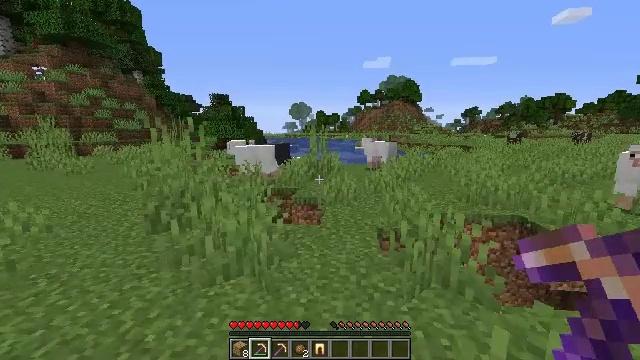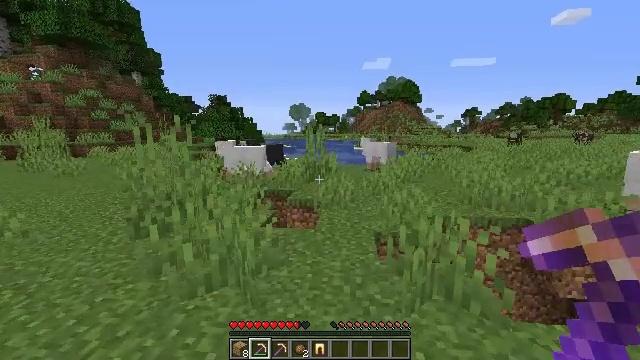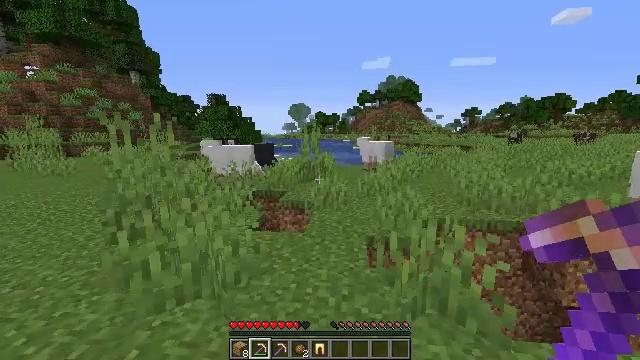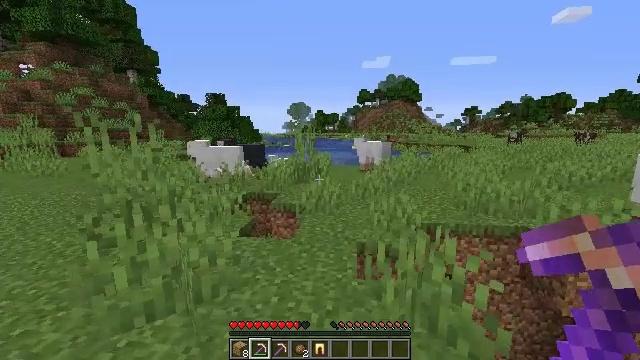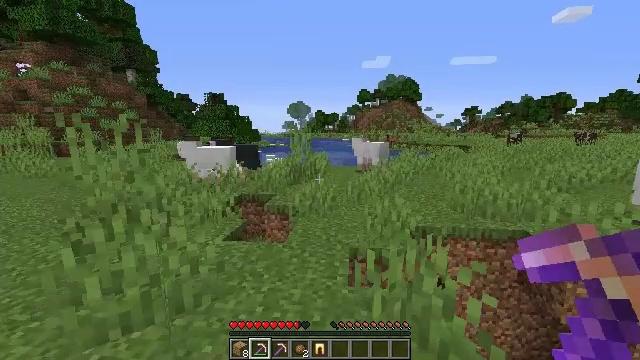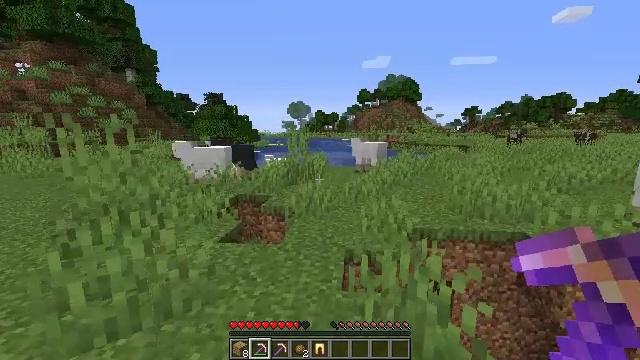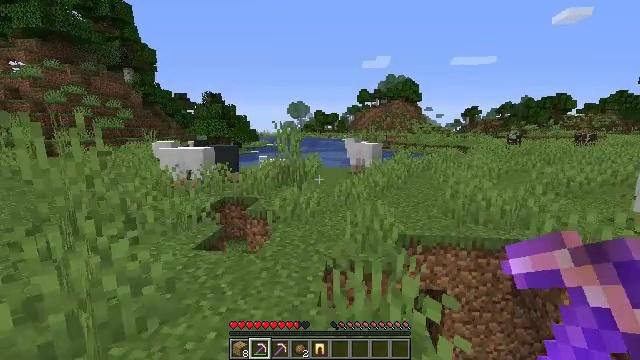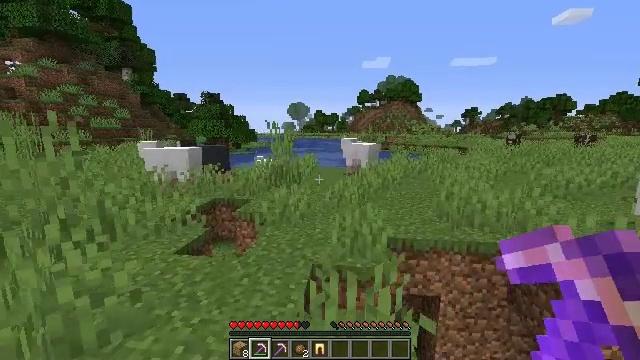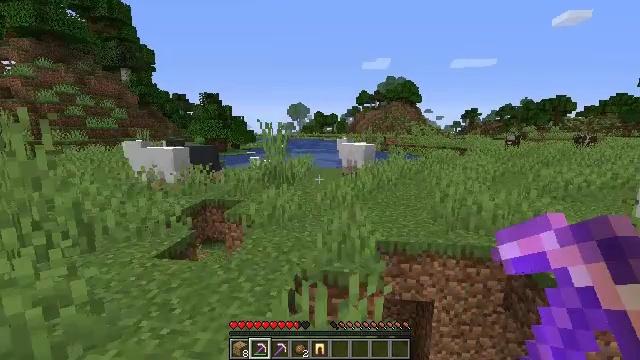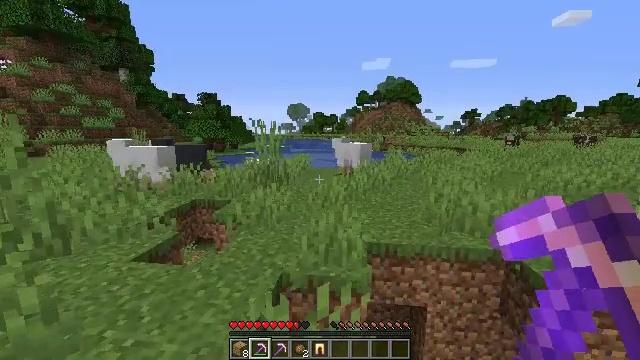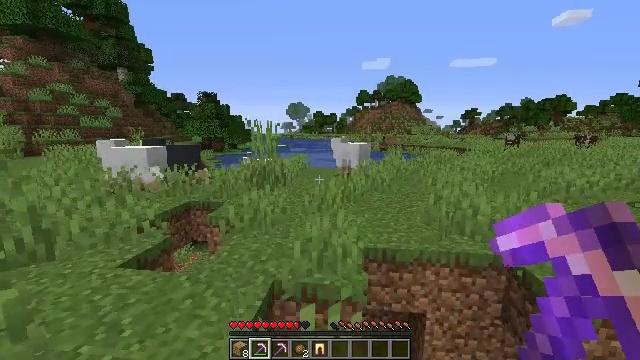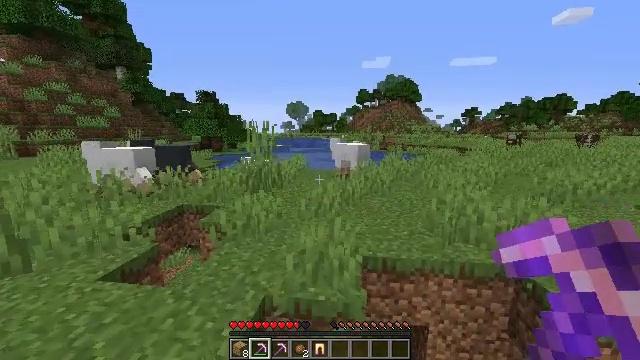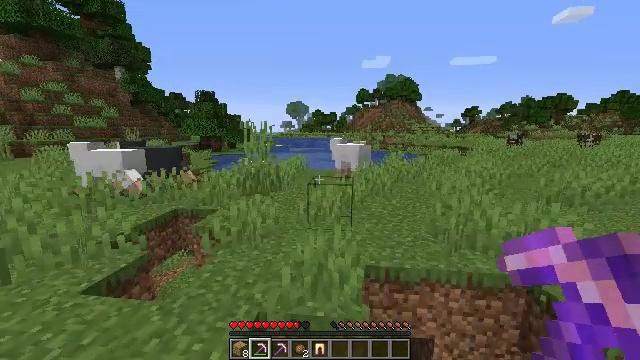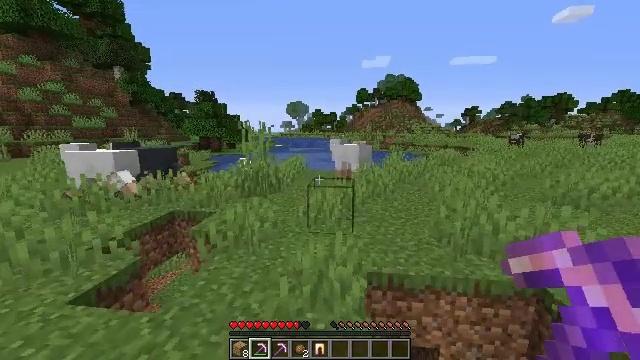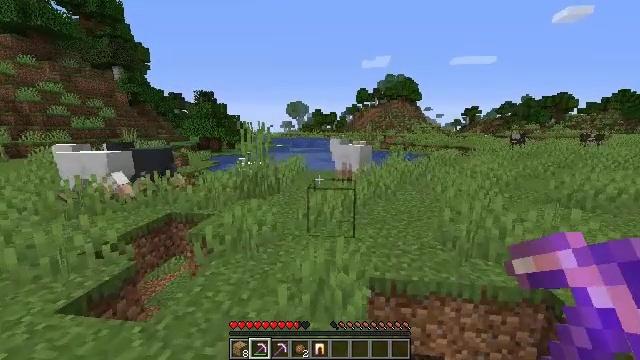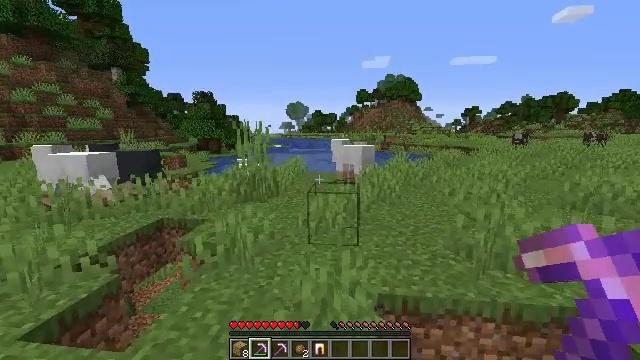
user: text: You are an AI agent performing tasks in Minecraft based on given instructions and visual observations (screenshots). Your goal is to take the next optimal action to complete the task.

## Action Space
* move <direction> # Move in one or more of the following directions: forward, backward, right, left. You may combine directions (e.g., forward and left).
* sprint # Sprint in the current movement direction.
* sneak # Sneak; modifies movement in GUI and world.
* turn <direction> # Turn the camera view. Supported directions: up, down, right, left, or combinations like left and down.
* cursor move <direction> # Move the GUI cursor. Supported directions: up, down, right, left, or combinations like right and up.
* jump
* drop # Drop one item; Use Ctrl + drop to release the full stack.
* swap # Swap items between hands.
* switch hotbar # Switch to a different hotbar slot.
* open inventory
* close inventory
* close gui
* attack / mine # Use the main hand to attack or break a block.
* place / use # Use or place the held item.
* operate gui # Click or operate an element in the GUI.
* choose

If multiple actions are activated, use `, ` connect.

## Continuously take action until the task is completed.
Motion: motion action
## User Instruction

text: Break the grass block.
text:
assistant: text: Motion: move forward and move right
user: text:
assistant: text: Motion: move forward and move right
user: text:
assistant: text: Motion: move forward and move right
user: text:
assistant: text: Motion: move forward and move right
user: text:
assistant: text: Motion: move forward and move right
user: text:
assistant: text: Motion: move forward and move right
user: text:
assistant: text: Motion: move forward and move right
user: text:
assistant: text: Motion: move forward and move right
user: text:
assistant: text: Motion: move forward and move right
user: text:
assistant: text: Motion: move forward and move right
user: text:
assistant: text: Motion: move forward and move right
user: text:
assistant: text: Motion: move forward and move right
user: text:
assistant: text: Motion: move forward and move right
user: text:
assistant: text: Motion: move forward and move right
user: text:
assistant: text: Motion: move forward and move right
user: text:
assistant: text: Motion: move forward and move right
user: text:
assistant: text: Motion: move forward and move right
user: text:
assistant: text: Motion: move forward and move right
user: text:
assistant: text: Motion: move forward and move left, turn right and down
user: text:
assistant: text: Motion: turn right and down
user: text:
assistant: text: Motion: turn right and down
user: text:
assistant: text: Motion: turn right and down
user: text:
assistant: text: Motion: no_op
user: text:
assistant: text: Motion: no_op
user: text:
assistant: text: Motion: no_op
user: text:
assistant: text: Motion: no_op
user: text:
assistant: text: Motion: no_op
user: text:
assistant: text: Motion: no_op
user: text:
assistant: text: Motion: no_op
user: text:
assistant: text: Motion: no_op